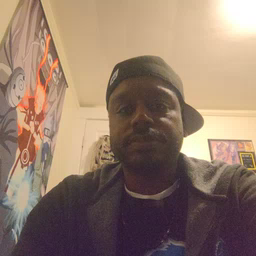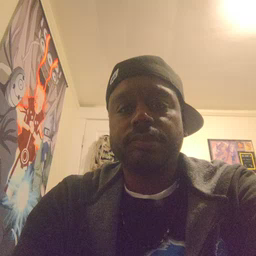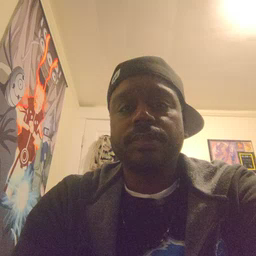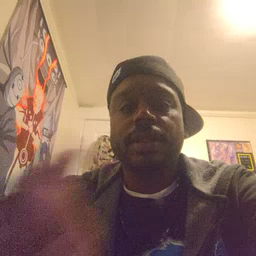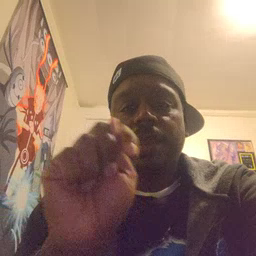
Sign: potty